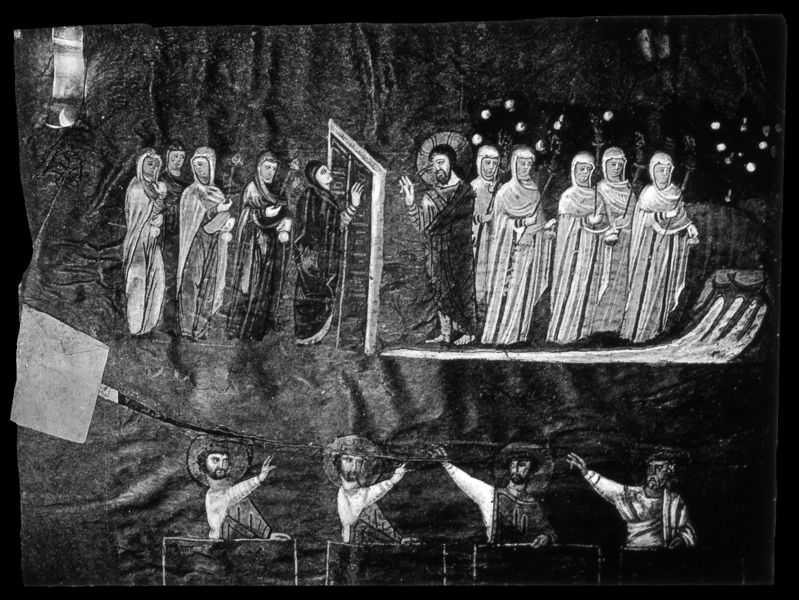
Titel: Codex Purpureus Rossanensis
Institution: Rossano, Kathedralkirche
Schlagwörter: gemälde, mann, wasser, weiß, frauen, blumen, frau, lampen, licht, männer, schwarz, tür, tuch, malerei, arm, bild, spiegelung, gewand, stoff, gewänder, boot, schiff, zug, rudern, türrahmen, tor, schwestern, eingang, schwarzweiss, nonne, beten, buchdeckel, heiligenschein, christus, jesus, segen, begrüssung, mönche, prozession, heilige, fackel, winken, gruss, fackeln, nonnen, wunder, jungfrauen, evangelisten, heiligen, ärme, törichte, chanon, schwöre, kluge jungfrauen